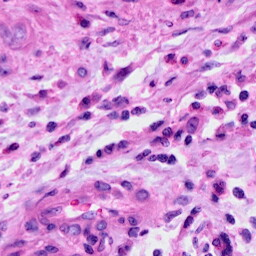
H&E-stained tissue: Cervix